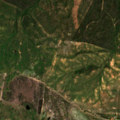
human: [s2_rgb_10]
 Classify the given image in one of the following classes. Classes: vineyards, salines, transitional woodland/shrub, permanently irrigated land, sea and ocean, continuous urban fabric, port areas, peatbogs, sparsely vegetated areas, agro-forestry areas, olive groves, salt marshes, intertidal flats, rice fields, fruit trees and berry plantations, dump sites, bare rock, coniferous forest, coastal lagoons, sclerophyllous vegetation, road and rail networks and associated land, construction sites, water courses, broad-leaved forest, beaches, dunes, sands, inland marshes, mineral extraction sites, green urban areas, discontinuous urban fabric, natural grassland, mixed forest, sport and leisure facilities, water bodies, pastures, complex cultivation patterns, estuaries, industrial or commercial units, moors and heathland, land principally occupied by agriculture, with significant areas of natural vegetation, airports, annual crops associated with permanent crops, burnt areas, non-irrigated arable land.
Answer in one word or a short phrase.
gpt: continuous urban fabric